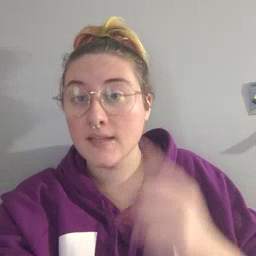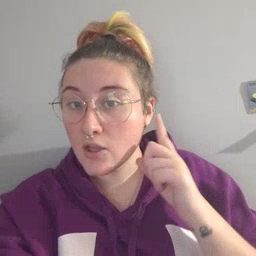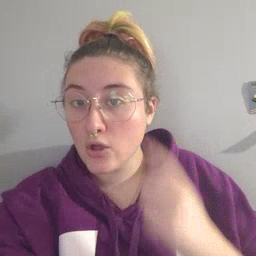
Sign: ear